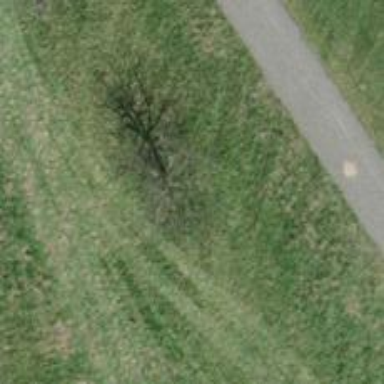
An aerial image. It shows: Urban area featuring tree as natural element.